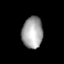
Tissue: lung
Cell type: Epithelial cells
Senescence score: 0.09441
Nuclear area (px): 648
Mean DAPI intensity: 162.923